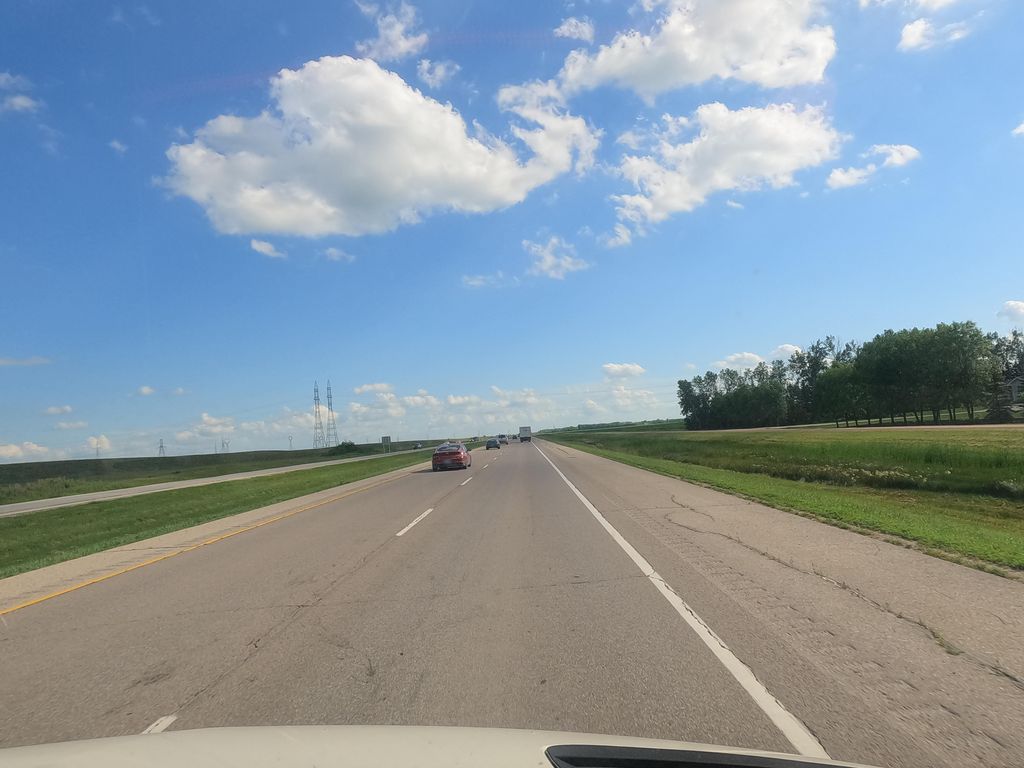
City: winnipeg